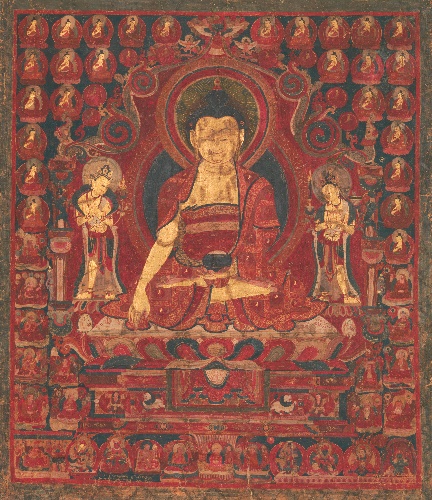
Date: mid-17th century
Object type: Tangka
Classification: Paintings
Medium: Distemper on cloth
Culture: Western Tibet (Guge)
Dimensions: Image: 31 1/4 x 26 3/4 in. (79.4 x 67.9 cm)
Framed: 41 x 33 in. (104.1 x 83.8 cm)
Department: Asian Art
Credit line: Zimmerman Family Collection, Gift of the Zimmerman Family, 2008
Accession year: 2008
Repository: Metropolitan Museum of Art, New York, NY
Tags: Buddhism|Buddha|Shakyamuni|Bodhisattvas